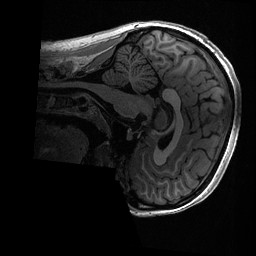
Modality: T1w
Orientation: sagittal
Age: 21
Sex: female
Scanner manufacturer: ge
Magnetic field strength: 3 T
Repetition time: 0.006952 s
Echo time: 0.00292 s